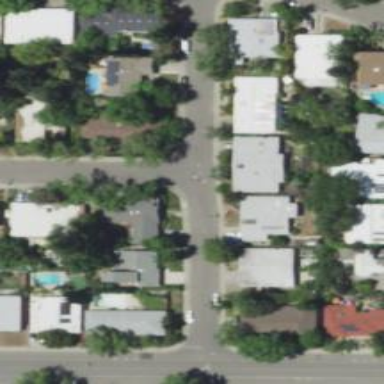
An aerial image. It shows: Residential road.